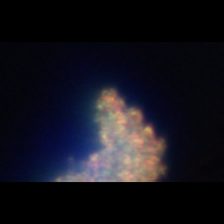
Taxon: Unknown_detritus
Group: Unknown